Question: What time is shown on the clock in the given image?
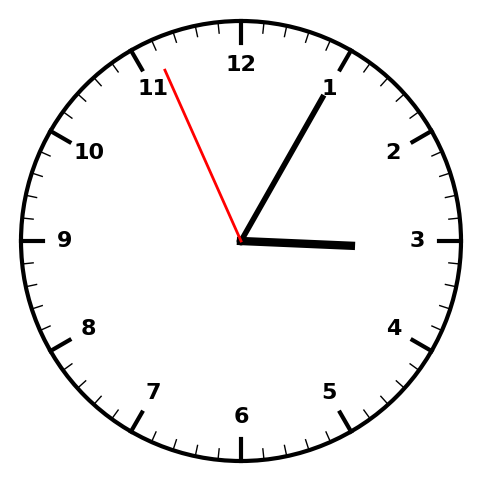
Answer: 03:04:56